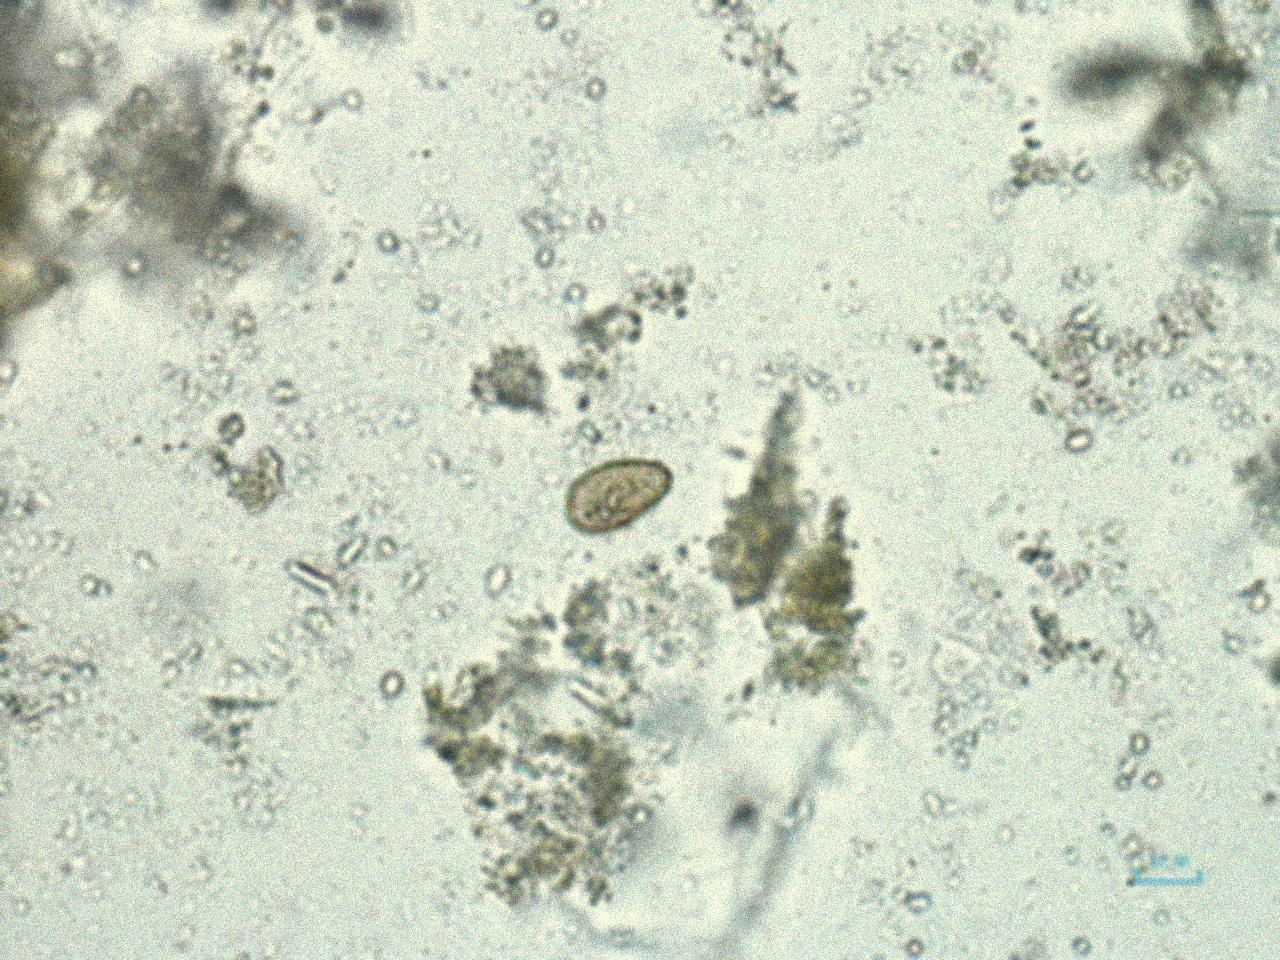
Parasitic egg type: Opisthorchis viverrine